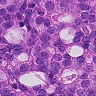
Metastatic tissue present: yes